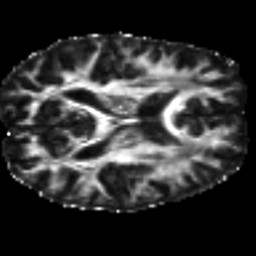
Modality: FA
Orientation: axial
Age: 28
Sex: male
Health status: healthy
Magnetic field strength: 3 T
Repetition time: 9 s
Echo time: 0.093 s